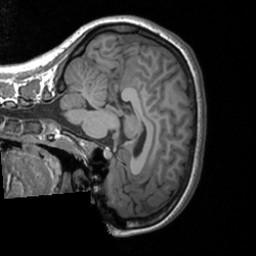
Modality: T1w
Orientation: sagittal
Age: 22
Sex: female
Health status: healthy
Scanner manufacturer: siemens
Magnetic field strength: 3 T
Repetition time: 1.9 s
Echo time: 0.00226 s